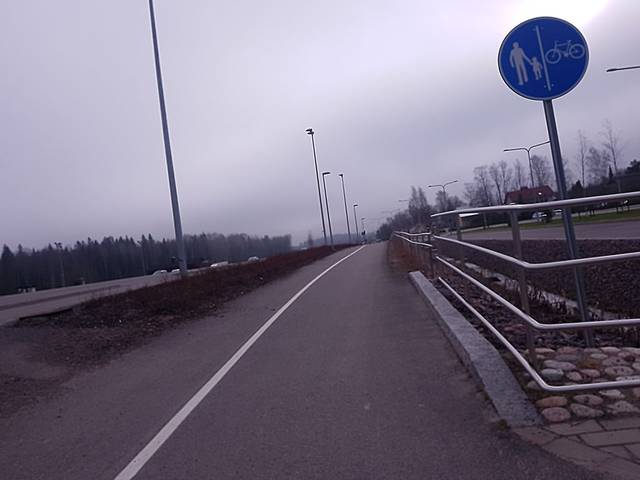
Region: Finland
Coordinates: 60.255, 24.918